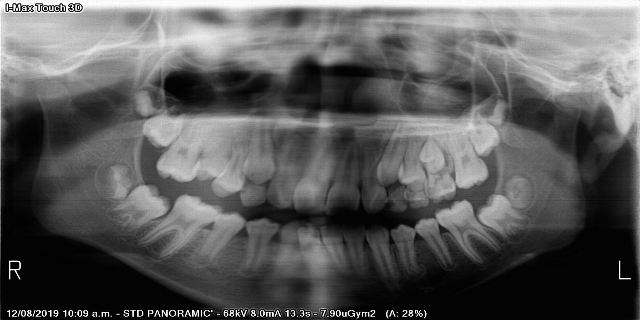
adult